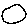
Label: moon